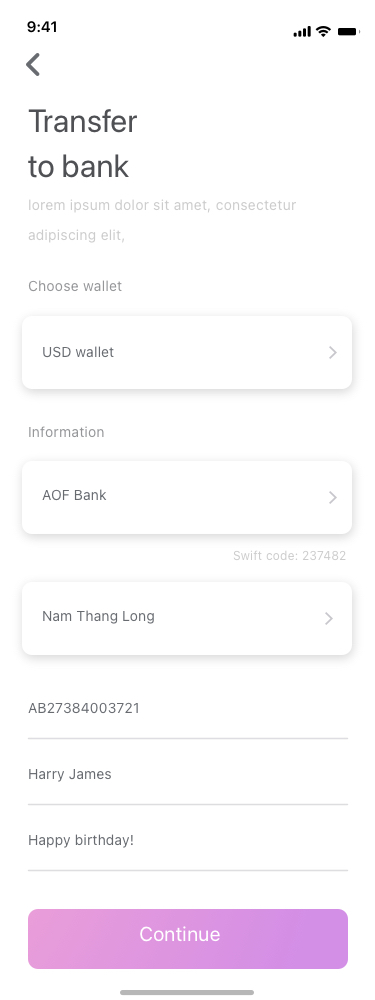
Text in this UI design:
Information
AOF Bank
Nam Thang Long
Choose wallet
USD wallet
Transfer
to bank
lorem ipsum dolor sit amet, consectetur adipiscing elit,
Swift code: 237482
AB27384003721
Harry James
Happy birthday!
Continue